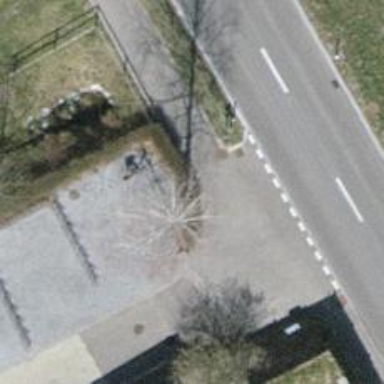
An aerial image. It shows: Urban area featuring tree as natural element.